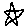
Label: star